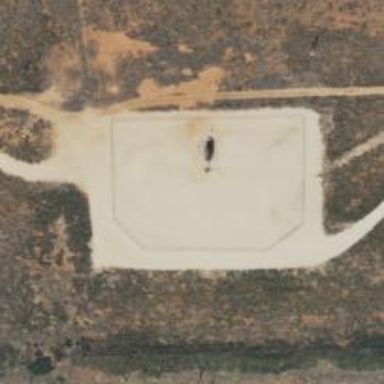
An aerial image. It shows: Petroleum well.